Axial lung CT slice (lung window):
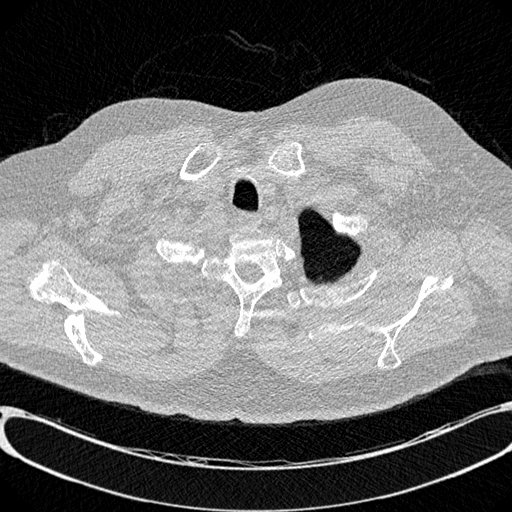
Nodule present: no